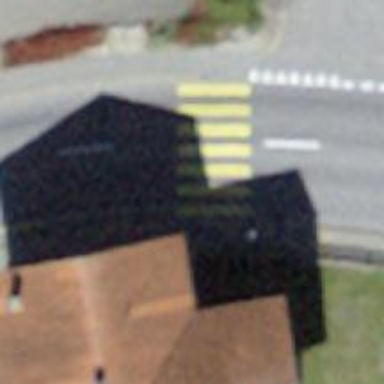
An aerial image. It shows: Primary road with asphalt surface.